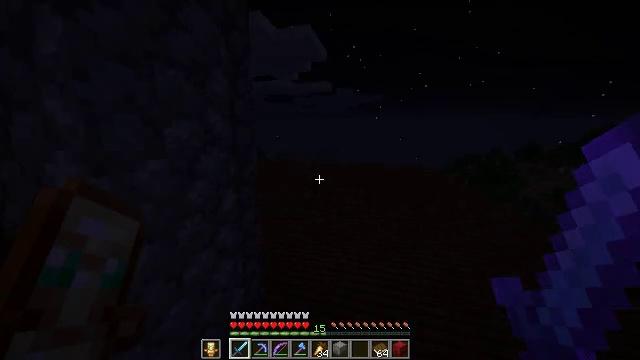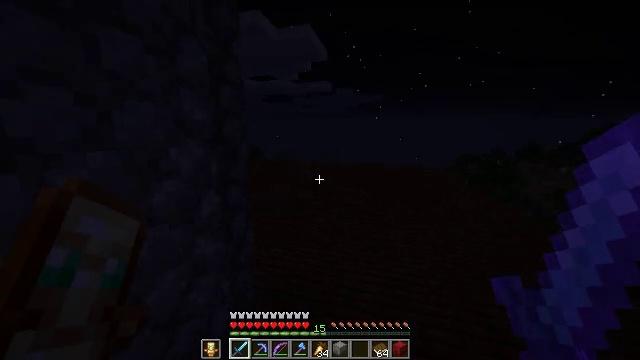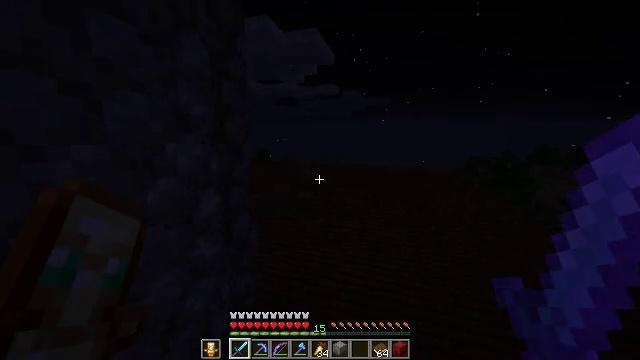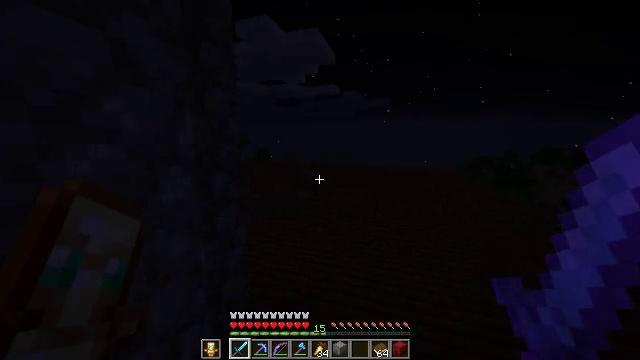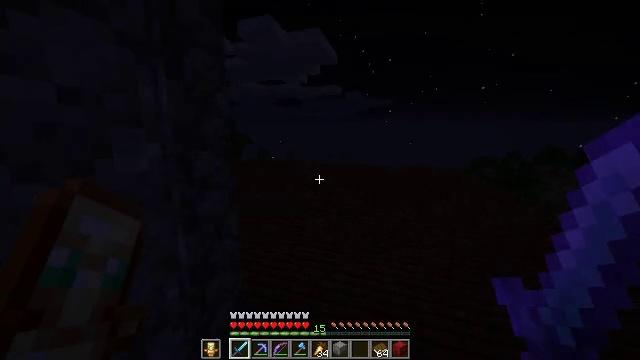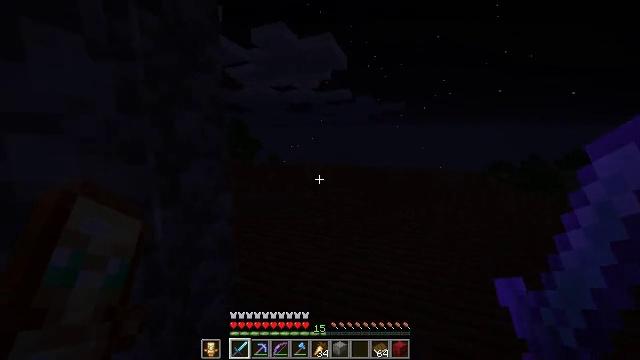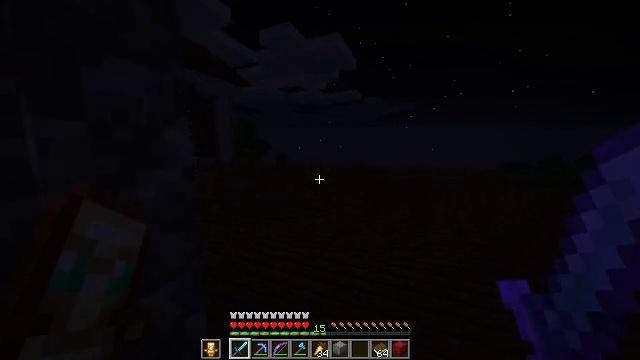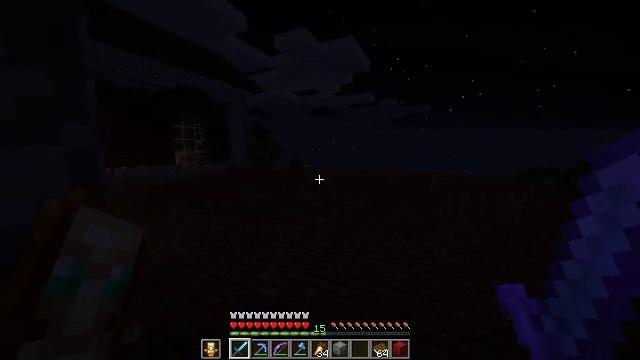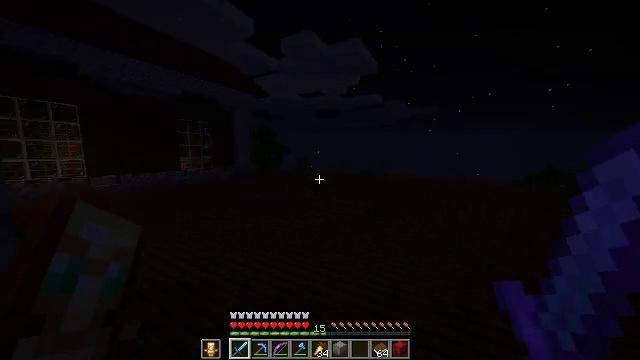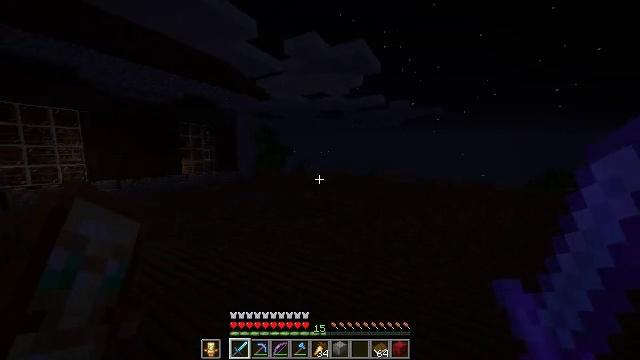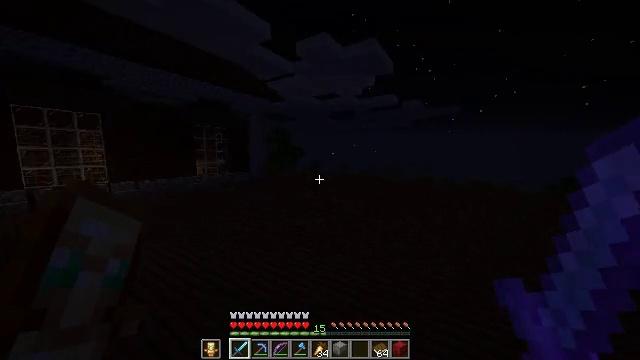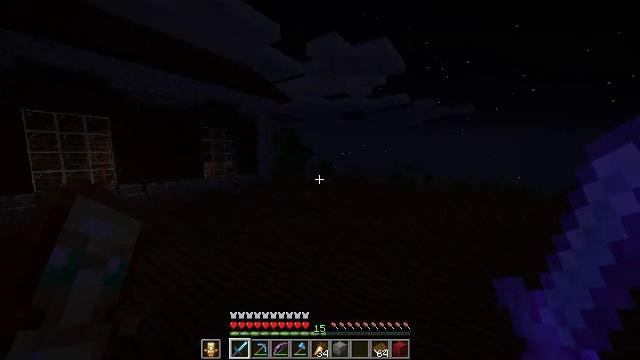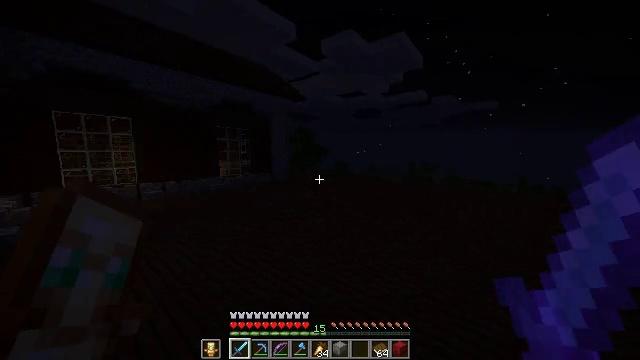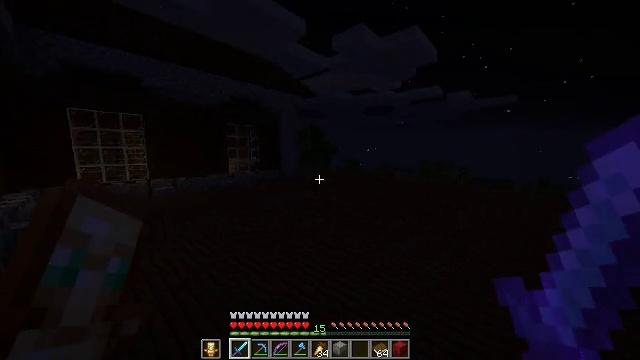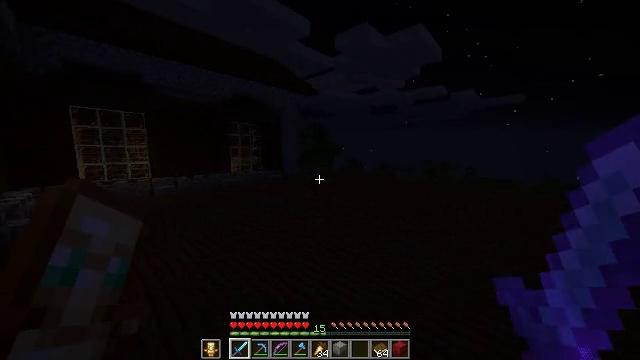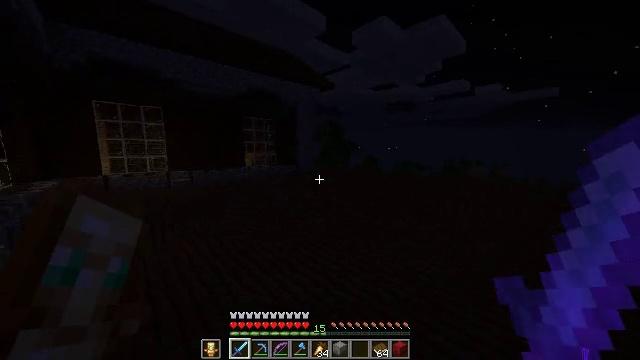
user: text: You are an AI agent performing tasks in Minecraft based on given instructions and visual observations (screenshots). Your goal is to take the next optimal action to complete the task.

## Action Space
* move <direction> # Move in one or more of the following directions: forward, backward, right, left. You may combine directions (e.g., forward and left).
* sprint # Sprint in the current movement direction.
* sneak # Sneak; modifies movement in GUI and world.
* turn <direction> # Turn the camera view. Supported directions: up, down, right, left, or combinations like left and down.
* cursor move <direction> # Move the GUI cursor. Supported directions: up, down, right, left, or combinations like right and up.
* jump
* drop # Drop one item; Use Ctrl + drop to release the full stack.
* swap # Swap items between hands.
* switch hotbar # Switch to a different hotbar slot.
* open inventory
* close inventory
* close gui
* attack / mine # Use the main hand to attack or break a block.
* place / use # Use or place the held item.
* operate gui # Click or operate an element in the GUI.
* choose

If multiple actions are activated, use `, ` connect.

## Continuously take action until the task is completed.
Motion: motion action
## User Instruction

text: Collect fragments by breaking the glass pane.
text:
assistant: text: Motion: move forward, sprint, jump
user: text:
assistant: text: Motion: move forward, sprint, turn left, jump
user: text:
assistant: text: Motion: move forward, sprint, jump
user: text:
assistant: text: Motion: move forward, sprint, jump
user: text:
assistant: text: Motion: move forward, sprint, turn left and up, jump
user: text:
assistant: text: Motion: move forward, sprint, turn left, jump
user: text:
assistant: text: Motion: move forward, sprint, turn left, jump
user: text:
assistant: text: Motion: move forward, sprint, turn left, jump
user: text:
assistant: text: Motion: move forward, sprint, jump
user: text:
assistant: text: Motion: move forward, sprint, turn left, jump
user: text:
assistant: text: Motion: move forward, sprint, turn left, jump
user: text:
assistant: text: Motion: move forward, sprint, turn left, jump
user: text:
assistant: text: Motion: move forward, sprint, turn left, jump
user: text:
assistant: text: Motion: move forward, sprint, jump
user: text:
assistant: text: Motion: move forward, sprint, turn left, jump
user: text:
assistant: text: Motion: move forward, sprint, turn left, jump
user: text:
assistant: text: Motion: move forward, sprint, turn left, jump
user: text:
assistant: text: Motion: move forward, sprint, jump
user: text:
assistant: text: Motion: move forward, sprint, jump
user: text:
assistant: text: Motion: move forward, sprint, jump
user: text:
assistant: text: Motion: move forward, sprint, jump
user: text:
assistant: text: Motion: move forward, sprint, jump
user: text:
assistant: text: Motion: move forward, sprint, jump
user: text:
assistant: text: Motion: move forward, sprint, jump
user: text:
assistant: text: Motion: move forward, sprint, jump
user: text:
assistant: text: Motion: move forward, sprint, jump
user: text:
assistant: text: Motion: move forward, sprint, jump
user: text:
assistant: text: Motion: move forward and move right, sprint, jump
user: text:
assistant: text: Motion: move forward and move right, sprint, jump
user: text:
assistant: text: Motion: move forward and move right, sprint, jump